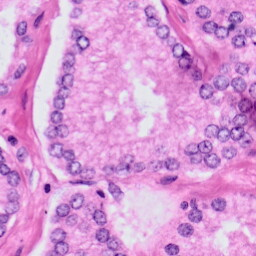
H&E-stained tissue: Prostate